Field crop: maize
Growth stage: 2
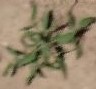
Species: atriplex